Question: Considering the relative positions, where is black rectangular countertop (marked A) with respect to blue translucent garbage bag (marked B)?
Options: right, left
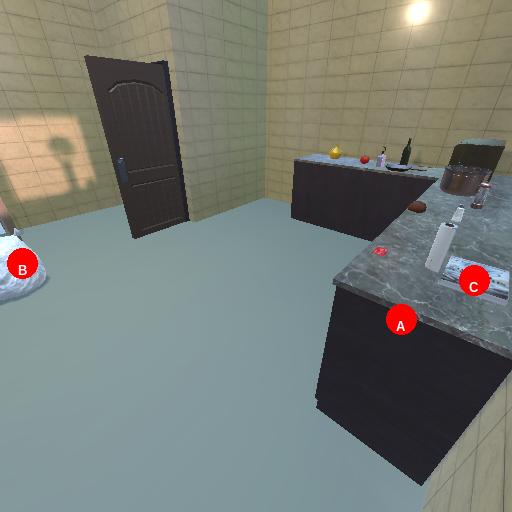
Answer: right